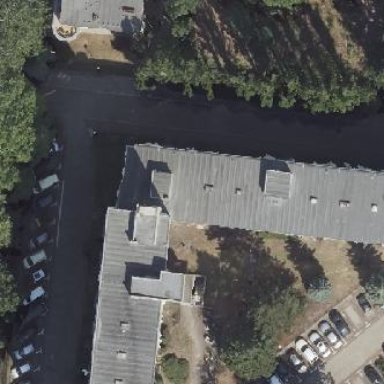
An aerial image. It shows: Building with apartments and flat roof.